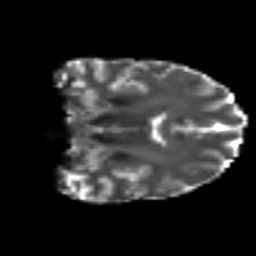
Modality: T2w
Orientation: coronal
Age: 25
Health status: ill
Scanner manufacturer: philips
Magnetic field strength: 3 T
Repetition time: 9 s
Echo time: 0.127 s